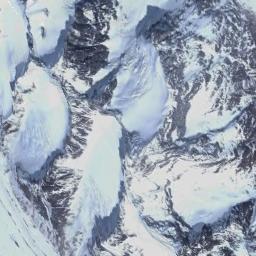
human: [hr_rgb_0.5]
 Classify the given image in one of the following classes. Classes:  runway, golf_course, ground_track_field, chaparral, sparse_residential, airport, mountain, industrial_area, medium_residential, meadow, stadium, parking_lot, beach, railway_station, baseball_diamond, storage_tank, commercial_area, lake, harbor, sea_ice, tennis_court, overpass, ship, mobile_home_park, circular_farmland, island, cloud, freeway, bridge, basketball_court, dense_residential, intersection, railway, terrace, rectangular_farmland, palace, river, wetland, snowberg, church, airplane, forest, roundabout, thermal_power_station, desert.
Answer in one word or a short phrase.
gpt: snowberg